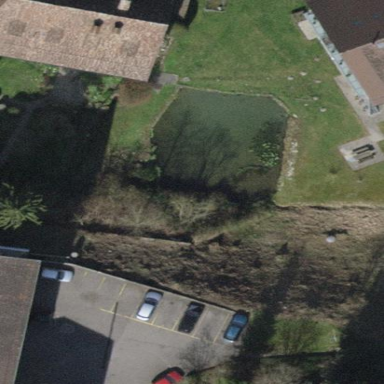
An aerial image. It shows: Pond with natural water.